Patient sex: M
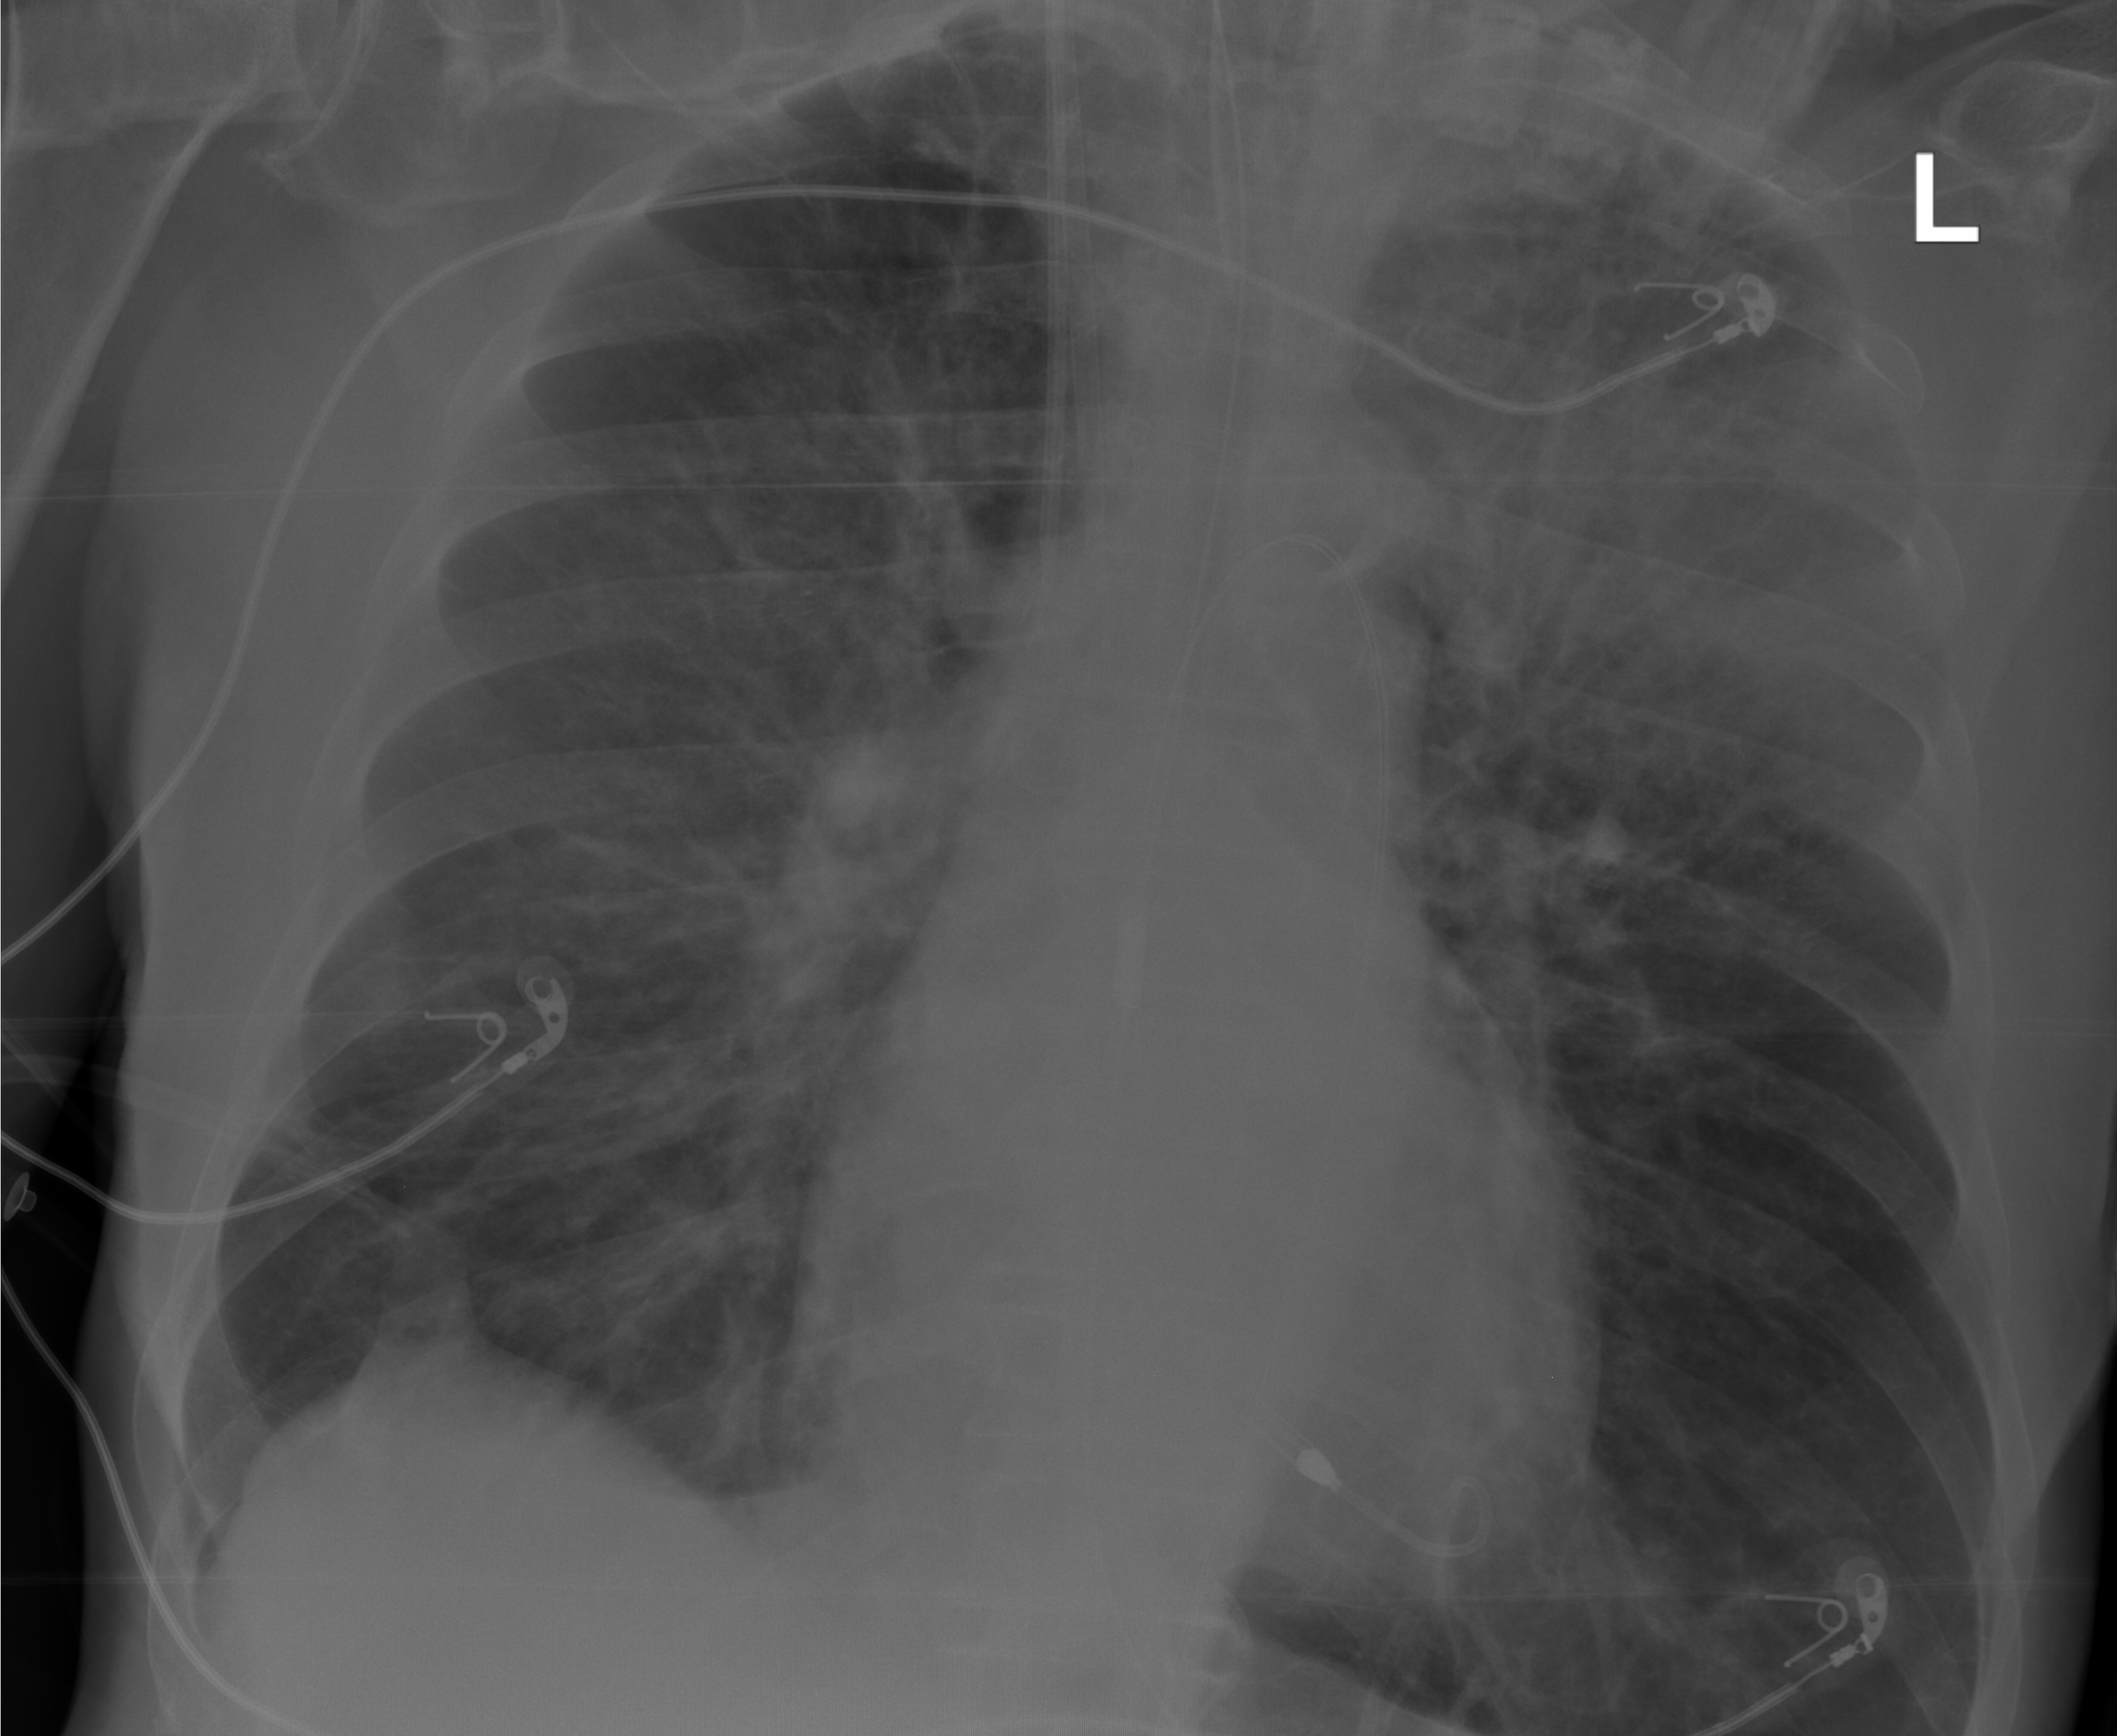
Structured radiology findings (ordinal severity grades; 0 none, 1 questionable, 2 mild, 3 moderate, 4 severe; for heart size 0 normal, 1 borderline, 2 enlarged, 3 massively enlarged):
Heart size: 0
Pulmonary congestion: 0
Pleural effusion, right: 0
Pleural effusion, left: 0
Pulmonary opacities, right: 2
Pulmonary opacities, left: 2
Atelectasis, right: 0
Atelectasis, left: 0